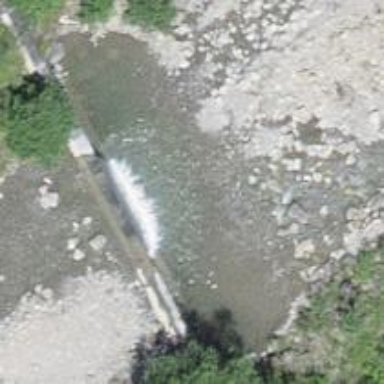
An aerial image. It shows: Weir in waterway.